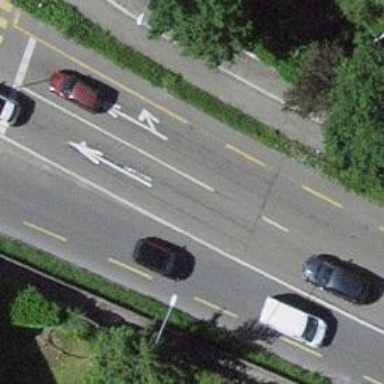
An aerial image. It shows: Primary highway with asphalt surface. There is separate cycle lane and sidewalk.